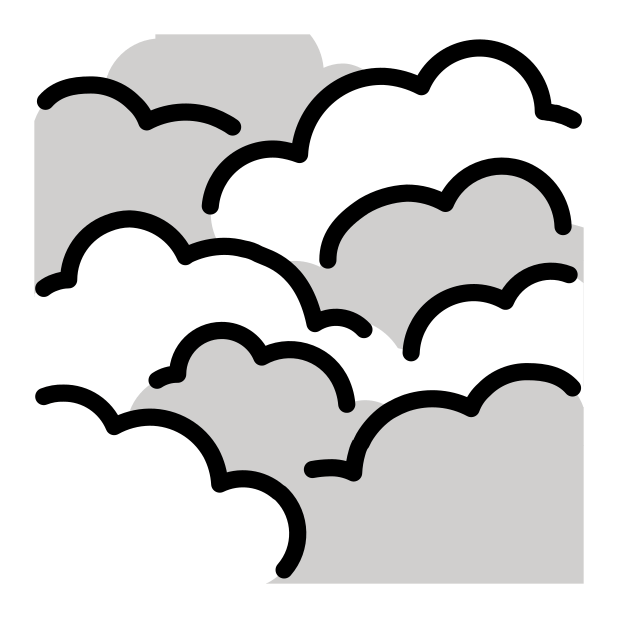
fog